Question: I want to place a white border around the slider like this >>  .
I tried using '.coin-slider img { border: 2px solid white;}' , but it didn't work.
Coin-slider link >> <URL>
HTML:
'''
<div id='coin-slider'>
<img src='images/slideshow1x.png' />
<span>
Description for img01
</span>
<img src='images/slideshow2x.jpg' />
<span>
Description for img01
</span>
<img src='images/slideshow3x.jpg' />
<span>
Description for img01
</span>
<img src='images/slideshow4x.jpg' />
<span>
Description for img01
</span>
</div>
'''
CSS:
'''
.coin-slider { overflow: hidden; zoom: 1; position: relative; }
.coin-slider img { border: 2px solid white;}
/*.coin-slider a{ text-decoration: none; outline: none; border: none; } */
.cs-buttons { font-size: 0px; padding: 10px; float: left; }
/*.cs-buttons a { margin-left: 5px; height: 10px; width: 10px; float: left; border: 1px solid #B8C4CF; color: #B8C4CF; text-indent: -1000px; }*/
.cs-active { background-color: #B8C4CF; color: #FFFFFF;}
.cs-title { width: 545px; padding: 10px; background-color: #000000; color: #FFFFFF; }
.cs-prev,
.cs-next { background-color: #000000; color: #FFFFFF; padding: 0px 10px; }
'''
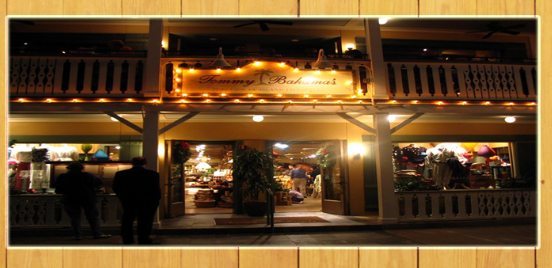
Answer: In your HTML, 'coin-slider' is the 'id' of the 'div', and not 'class', whereas in your CSS you are referring to '.coin-slider' everywhere.
Change '<div id='coin-slider'>' to '<div class='coin-slider'>' in your HTML and everything should work fine.
<URL> is a demo.